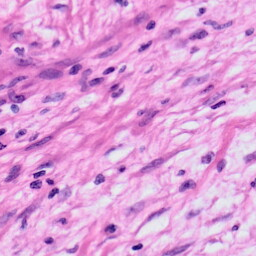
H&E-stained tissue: Skin